Question: I am looking for this functionality:

I am looking for pointers.
Could not find any tutorials or packages providing this kind of functionality.
Thank you for your help!
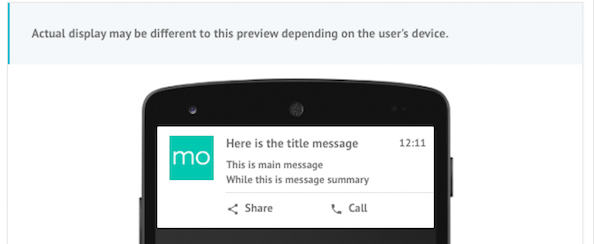
Answer: The firebase_messaging package does not provide any solution for action buttons. You can get your 'data' in your 'onMessageReceived()' method. And you can create your own customized notification.